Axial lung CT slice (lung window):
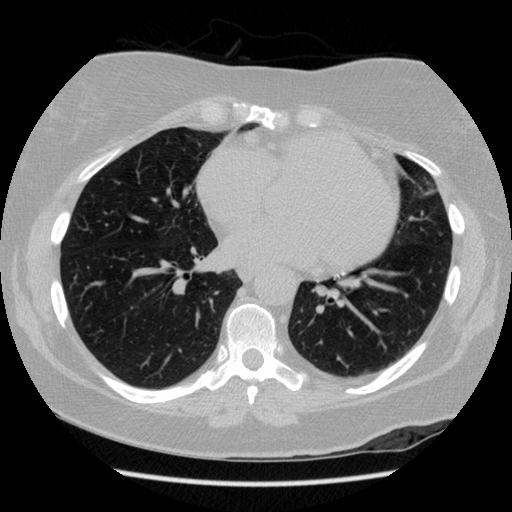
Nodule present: no